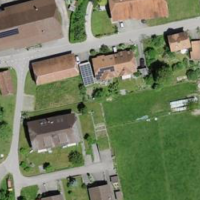
EUNIS habitat code: 55
Species observed at this site:
Prunella vulgaris